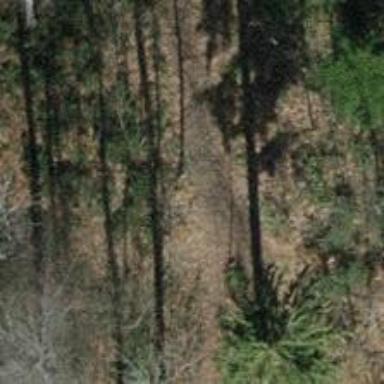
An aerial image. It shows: Ground path.